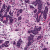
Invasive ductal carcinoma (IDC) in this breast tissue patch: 0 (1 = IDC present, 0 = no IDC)